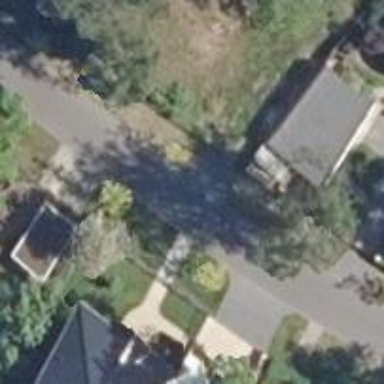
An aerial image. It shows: Asphalt road in residential area.